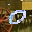
Label: 0